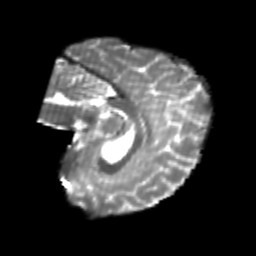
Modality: T2w
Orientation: sagittal
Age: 23
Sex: female
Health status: healthy
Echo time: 0.074 s